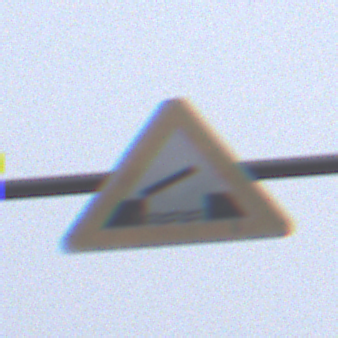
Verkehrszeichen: BeweglicheBruecke
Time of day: MorningAfternoon
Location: Outdoor (RoadRail)
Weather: Overcast
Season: NotSpecified
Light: Natural